Interaction volume radius: 5 \u00c5
Interaction volume height: 20 \u00c5
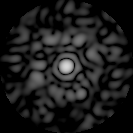
Disorder parameter: 0.8352